Question: Given a dataset with a factor column (X1) and a subtotal column (X2)
'''
X1 X2
1 1 12
2 2 200
3 3 23
4 4 86
5 5 141
'''
I would like to create a graphic like this:

which gives x2 as a percentage of the X2 total, divided by X1.
Edit: clarity and adding dataset for reproducability
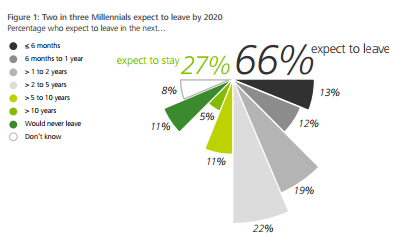
Answer: For example
'''
set.seed(1234)
df <- data.frame(x = 1:6)
df$y <- runif(nrow(df))
df$type <- sample(letters, nrow(df))
ggplot(df, aes(x+-.5, y, fill=type)) +
geom_bar(stat="identity", width=1) +
coord_polar(start = pi/2) +
scale_x_continuous(limits = c(0, nrow(df)*2)) +
geom_text(aes(label=scales::percent(y))) +
ggthemes::theme_map() + theme(legend.position = c(0,.15))
'''
gives you
<URL>